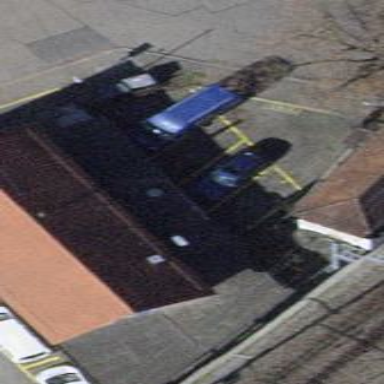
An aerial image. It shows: Parking area available.